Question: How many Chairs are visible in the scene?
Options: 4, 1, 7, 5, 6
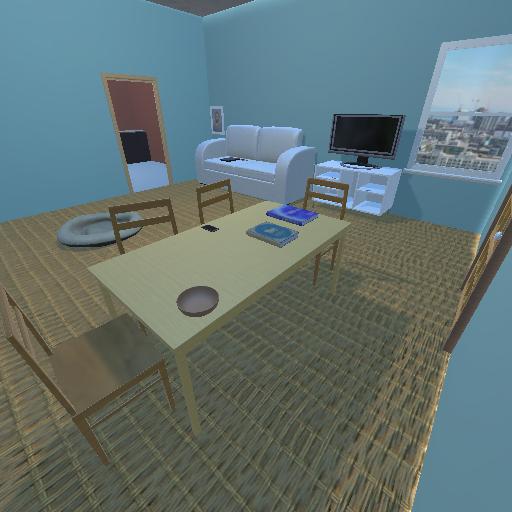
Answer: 4